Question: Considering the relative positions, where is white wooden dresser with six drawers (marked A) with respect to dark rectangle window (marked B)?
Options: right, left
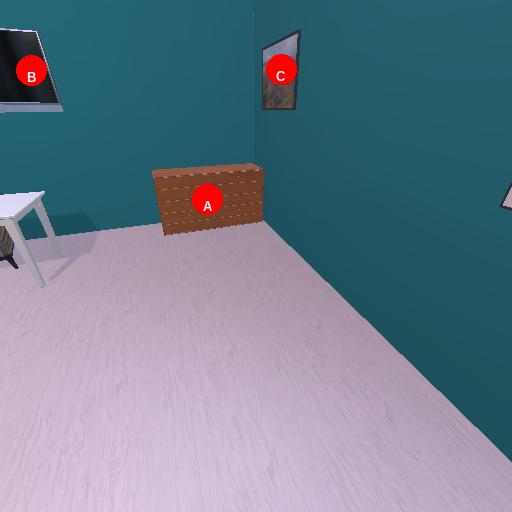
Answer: right